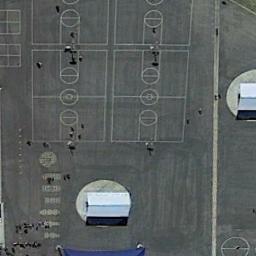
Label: basketball_court